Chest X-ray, PA view. Patient: 62 years old, sex M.
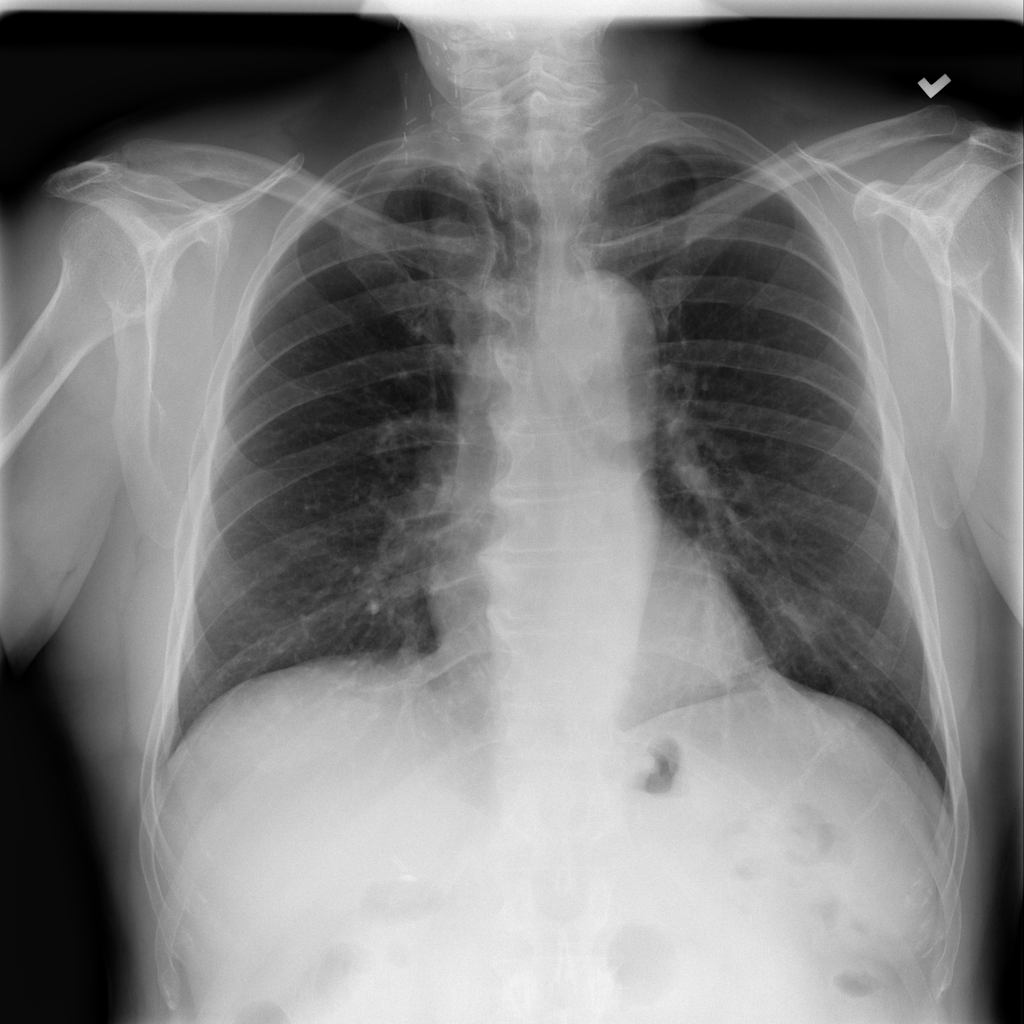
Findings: No Finding